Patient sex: M
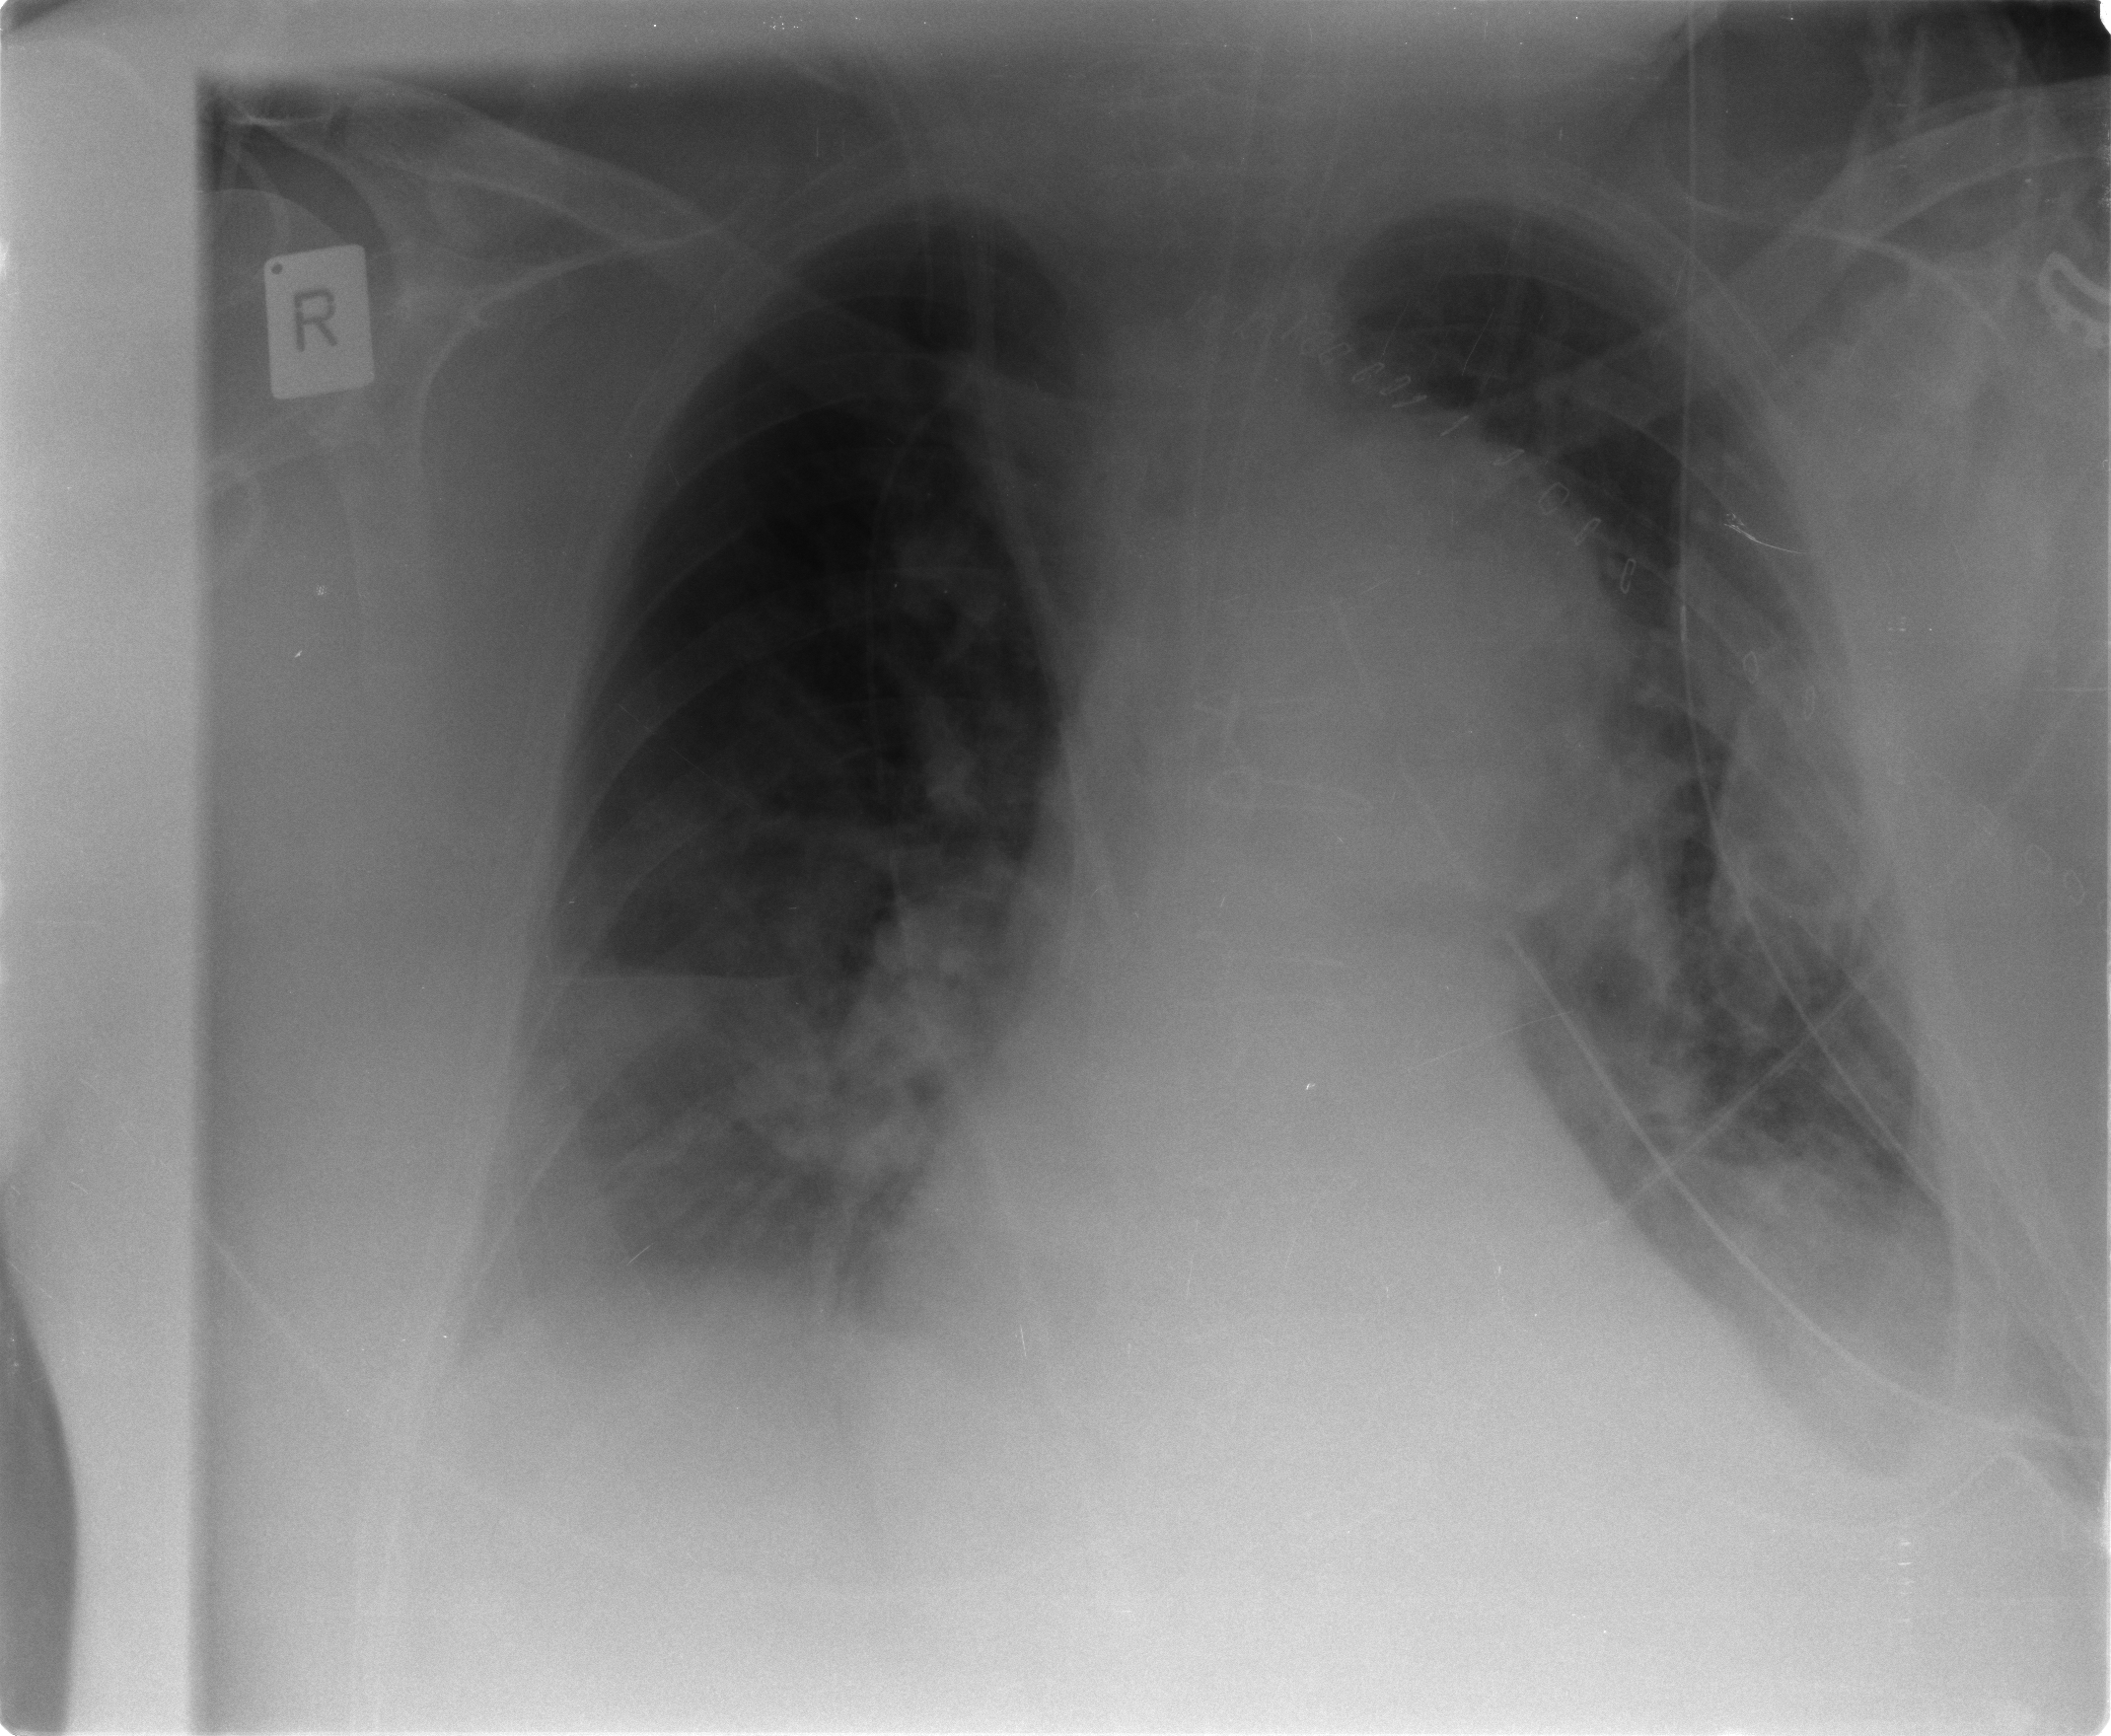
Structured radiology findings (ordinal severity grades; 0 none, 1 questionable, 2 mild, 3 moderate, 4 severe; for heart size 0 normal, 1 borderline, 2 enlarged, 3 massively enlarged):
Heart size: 2
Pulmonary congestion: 2
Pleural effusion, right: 2
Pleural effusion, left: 2
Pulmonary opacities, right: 2
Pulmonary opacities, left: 2
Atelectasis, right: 2
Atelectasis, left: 2